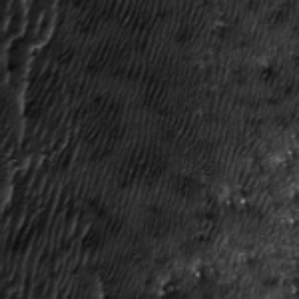
Label: frost